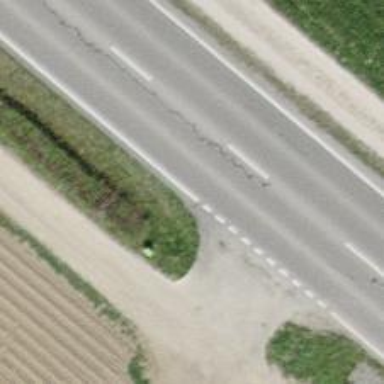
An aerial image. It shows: Hedge acting as barrier.